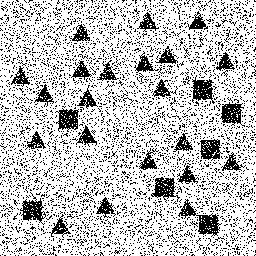
Squares: 7
Triangles: 21
Stars: 0
Total shapes: 28